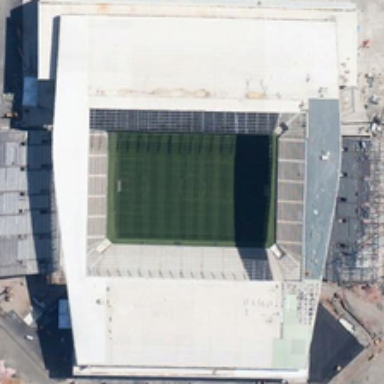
A football field is in the center of an almost rectangular white stadium .